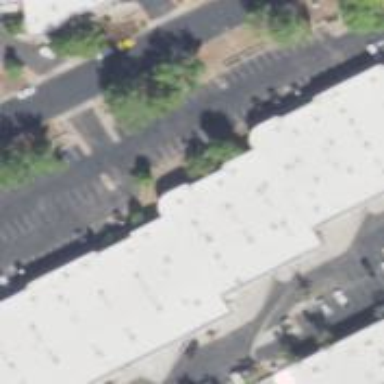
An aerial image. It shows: Swimming pool shop.